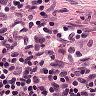
Metastatic tissue present: no